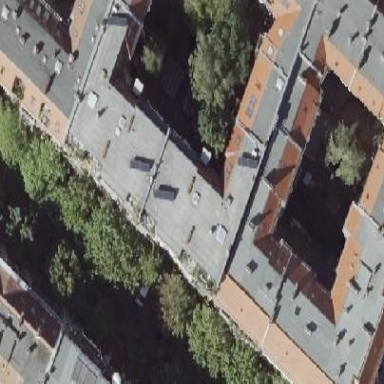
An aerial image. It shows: Residential building with unique double saltbox roof shape.